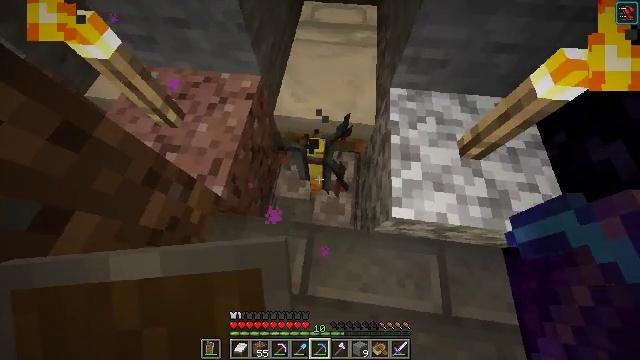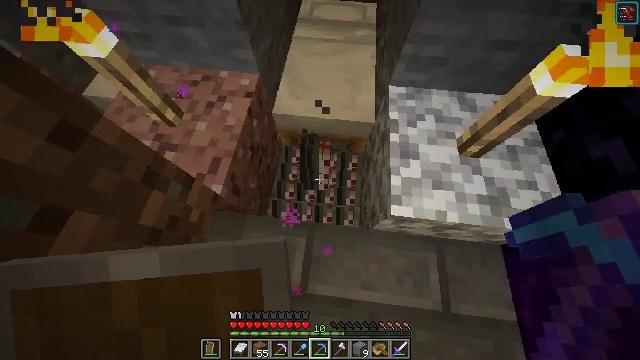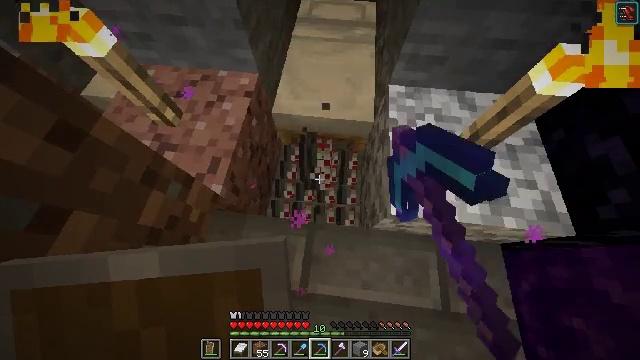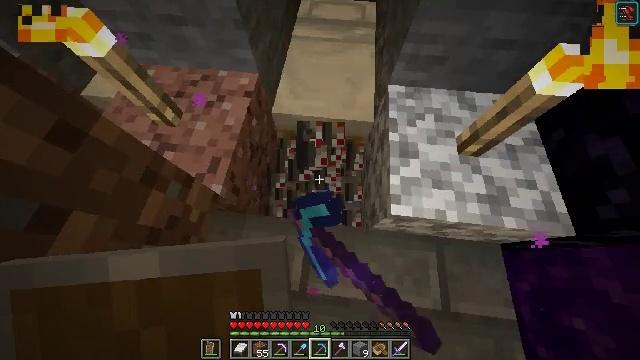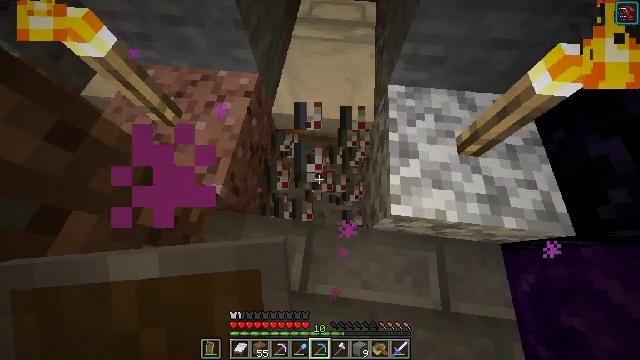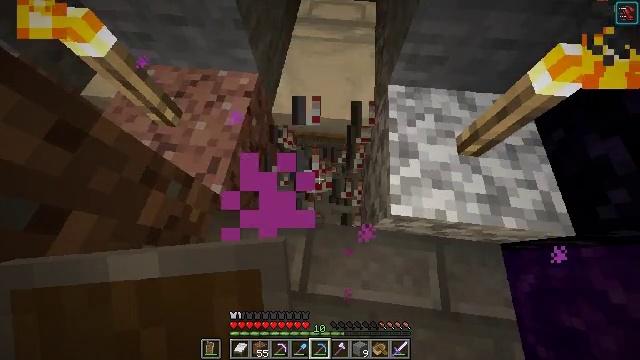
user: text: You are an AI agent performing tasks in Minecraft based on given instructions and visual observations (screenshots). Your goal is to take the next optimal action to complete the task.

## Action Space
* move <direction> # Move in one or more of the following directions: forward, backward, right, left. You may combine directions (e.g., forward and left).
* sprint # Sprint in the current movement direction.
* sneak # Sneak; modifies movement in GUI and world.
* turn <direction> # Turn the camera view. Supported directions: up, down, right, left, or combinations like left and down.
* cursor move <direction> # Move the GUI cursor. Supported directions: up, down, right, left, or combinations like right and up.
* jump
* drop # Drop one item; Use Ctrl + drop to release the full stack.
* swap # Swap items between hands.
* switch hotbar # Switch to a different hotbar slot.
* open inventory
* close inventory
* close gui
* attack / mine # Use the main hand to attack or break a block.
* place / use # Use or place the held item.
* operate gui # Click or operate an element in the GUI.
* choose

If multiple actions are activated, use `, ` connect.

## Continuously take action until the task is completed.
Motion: motion action
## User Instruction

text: Break the brewing stand to collect it.
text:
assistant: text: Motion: attack / mine
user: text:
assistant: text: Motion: attack / mine
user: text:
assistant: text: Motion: no_op
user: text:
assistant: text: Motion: no_op
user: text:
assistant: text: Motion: no_op
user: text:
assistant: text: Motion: no_op